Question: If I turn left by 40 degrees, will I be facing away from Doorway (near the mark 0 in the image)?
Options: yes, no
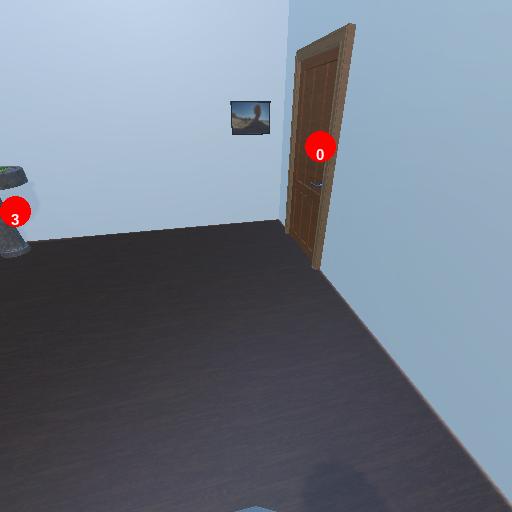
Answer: yes